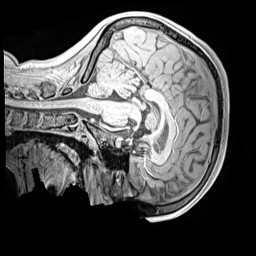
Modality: MP2RAGE
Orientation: sagittal
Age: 14
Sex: female
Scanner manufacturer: siemens
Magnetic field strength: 3 T
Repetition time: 4 s
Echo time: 0.00299 s